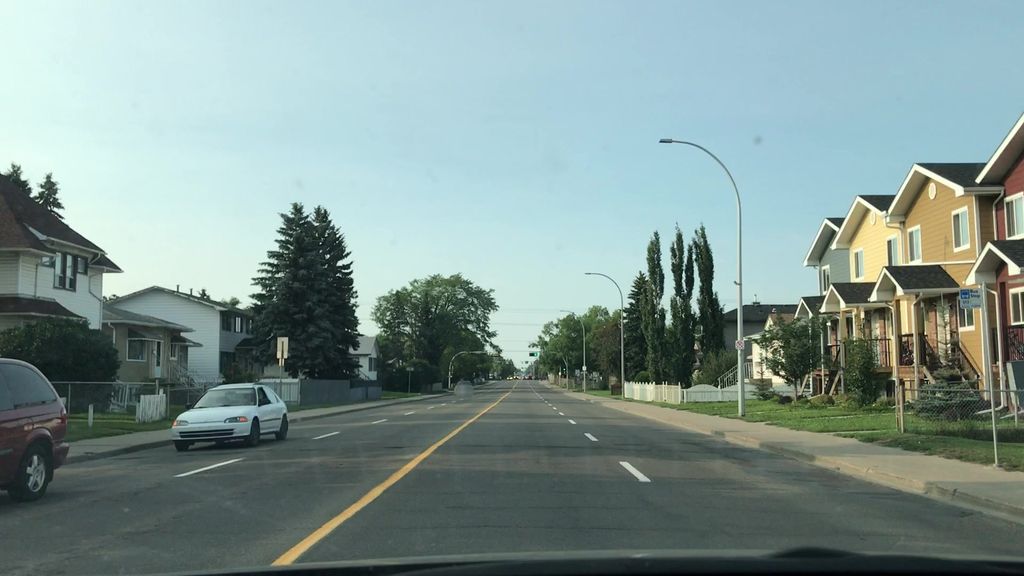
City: edmonton